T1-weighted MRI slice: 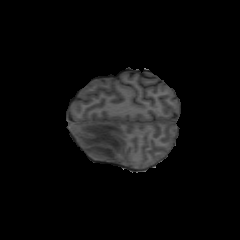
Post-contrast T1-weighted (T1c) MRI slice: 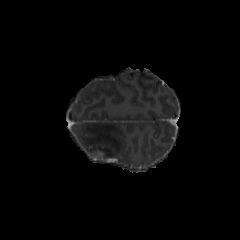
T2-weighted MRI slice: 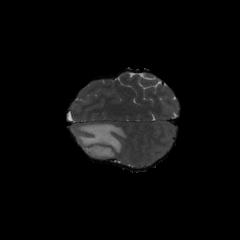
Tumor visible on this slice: yes